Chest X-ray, PA view. Patient: 36 years old, sex F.
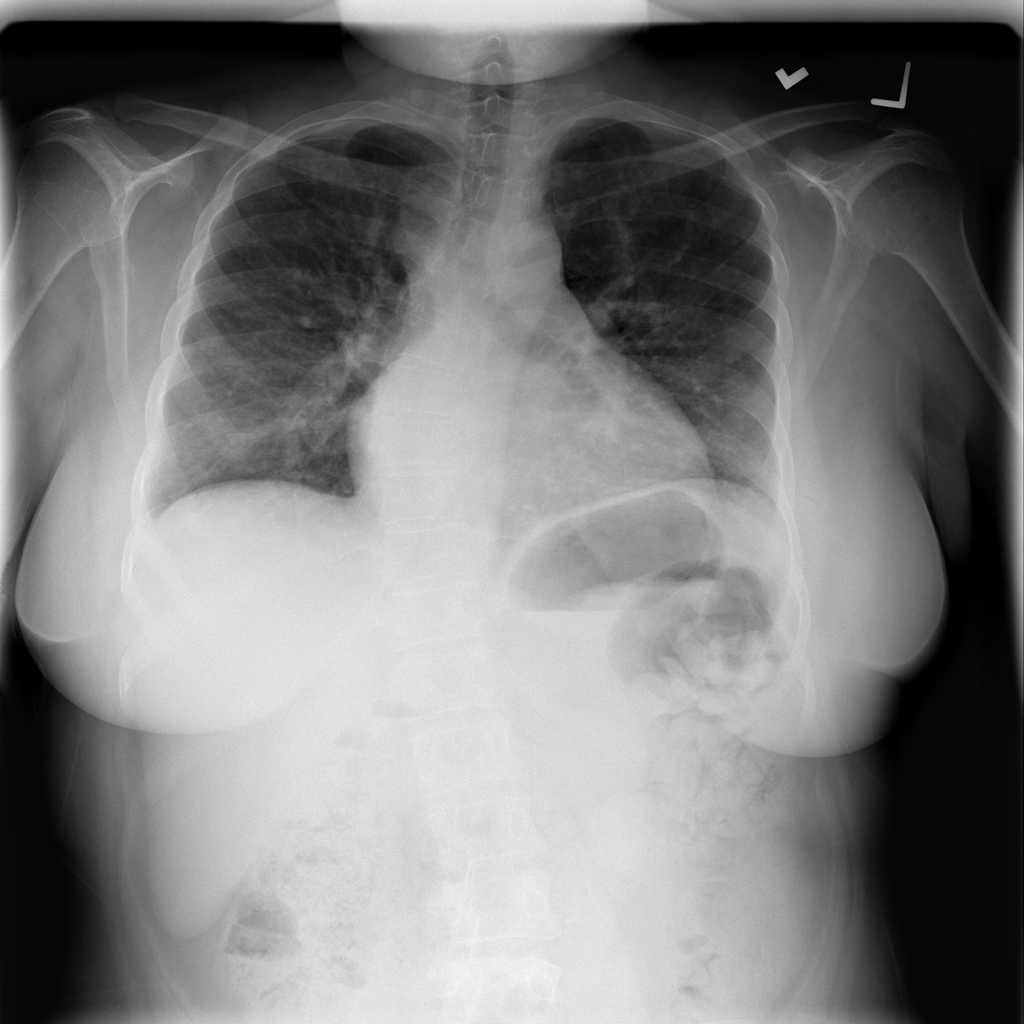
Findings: No Finding